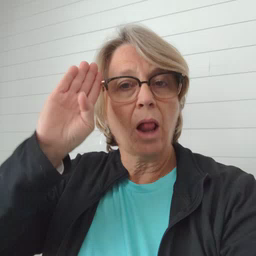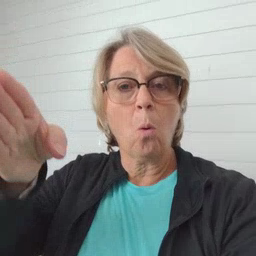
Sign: hello